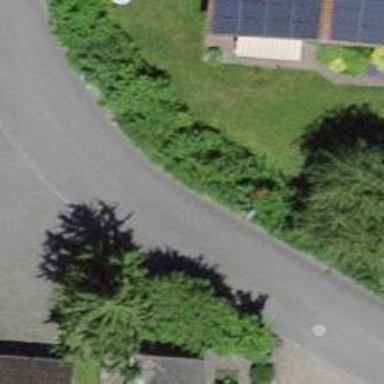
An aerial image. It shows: Hedge acting as barrier.